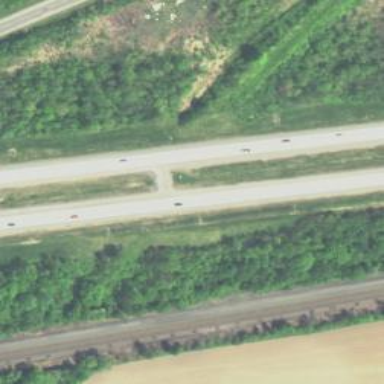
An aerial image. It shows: View of motorway.